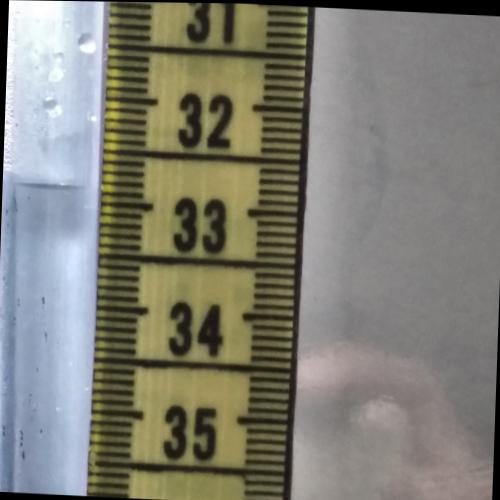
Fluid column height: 32.9 cm